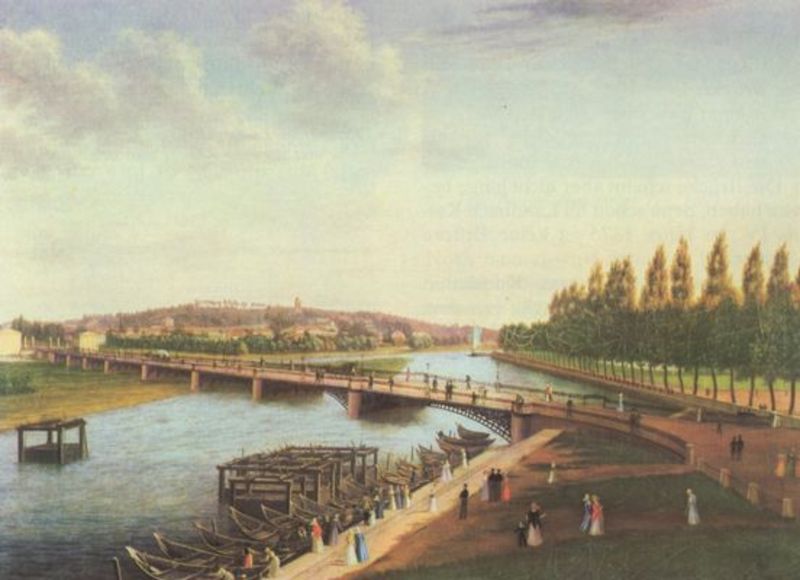
Titel: Potsdam, Lange Brücke mit Blick auf den Brauhausberg
Künstler: Wilhelm Barth
Standort: Potsdam
Institution: Stiftung Preußische Schlösser und Gärten Berlin-Brandenburg,Gemäldesammlung
Schlagwörter: baum, berg, blau, gemälde, himmel, mann, schatten, wasser, wolken, bäume, fluss, frauen, grün, landschaft, menschen, ocker, stadt, ufer, braun, damen, frankreich, frau, hell, hintergrund, holz, kleider, licht, männer, paris, strasse, stützen, weiss, ölbild, gras, haus, rasen, rot, weg, wiese, wolke, herren, leute, architektur, mensch, öl, dämmerung, erde, feld, ferne, horizont, häuser, hügel, pappel, pappeln, spiegelung, brücke, brüstung, gewässer, kanal, pfad, sonne, wiesen, insel, kind, boot, boote, kahn, kinder, turm, garten, zypressen, deutschland, ruhig, schiff, schiffe, segelboot, ansicht, bogen, naturalismus, nachmittag, hang, dorf, allee, dunst, ausflug, spazieren, fußgänger, figuren, hafen, kähne, seine, anleger, promenade, böschung, romantik, steg, freizeit, ruderboot, geländer, bögen, eisen, burg, spaziergang, flusslandschaft, wälder, sonntag, lanschaft, floss, spaziergänger, empire, wipfel, laube, baumspitzen, führen, anlegestelle, paare, ruderboote, friedlich, angelegt, weitblick, künstlich, planke, brückengeländer, alee, baunm, kügel, ponton, strabd, verleih, ruderverleih, b#ume, ka, strasse3, aletrtümlich, brücke über die elbe, stich mittelalterl flusslandschaft